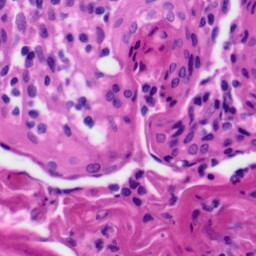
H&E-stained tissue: Tonsil